Field crop: maize
Growth stage: 2
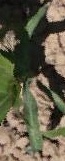
Species: maize